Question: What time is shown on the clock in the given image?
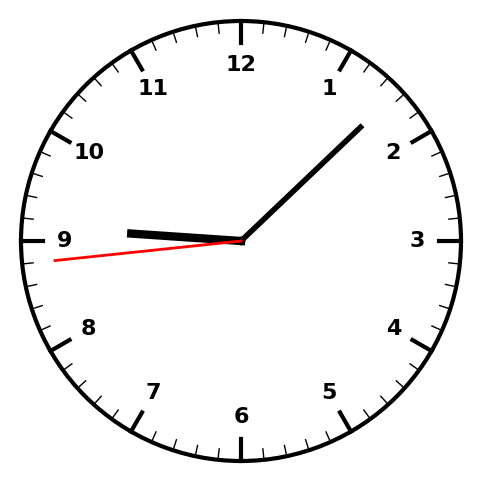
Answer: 09:07:44